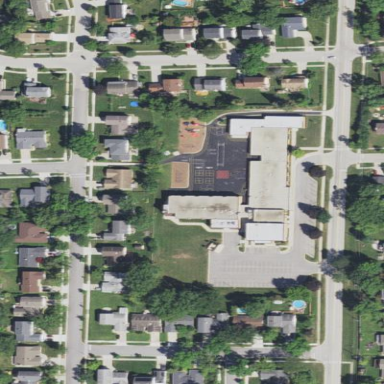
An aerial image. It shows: School building.